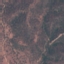
Land use / land cover: HerbaceousVegetation